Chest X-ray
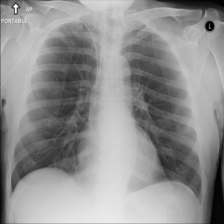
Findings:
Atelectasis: negative
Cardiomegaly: negative
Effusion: negative
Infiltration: negative
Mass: negative
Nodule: negative
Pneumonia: negative
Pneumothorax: negative
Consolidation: negative
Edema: negative
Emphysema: negative
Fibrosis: negative
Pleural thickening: negative
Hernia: negative